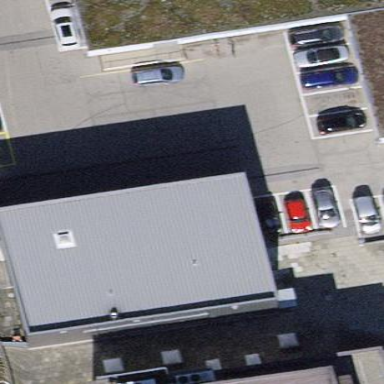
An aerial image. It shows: Section of hospital building.